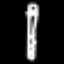
Label: pencil